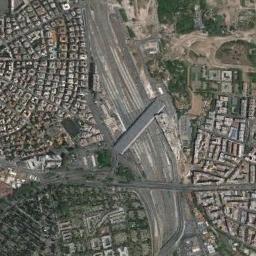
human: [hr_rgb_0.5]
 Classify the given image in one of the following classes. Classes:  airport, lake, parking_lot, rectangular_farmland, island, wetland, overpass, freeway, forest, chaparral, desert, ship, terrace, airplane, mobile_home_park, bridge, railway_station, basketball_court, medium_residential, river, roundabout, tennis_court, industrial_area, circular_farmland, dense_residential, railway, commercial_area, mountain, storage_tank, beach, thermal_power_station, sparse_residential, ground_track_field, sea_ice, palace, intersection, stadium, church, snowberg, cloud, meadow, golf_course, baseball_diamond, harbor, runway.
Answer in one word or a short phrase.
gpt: railway_station